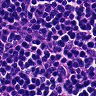
Metastatic tissue present: no